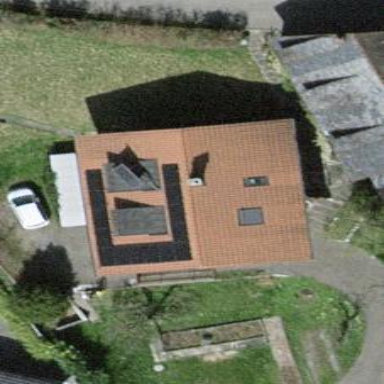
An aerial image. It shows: Gabled building with tile roof oriented across.